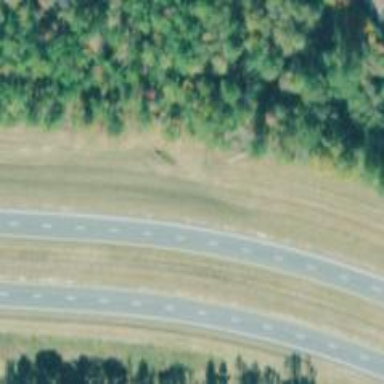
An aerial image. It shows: Asphalt trunk highway.